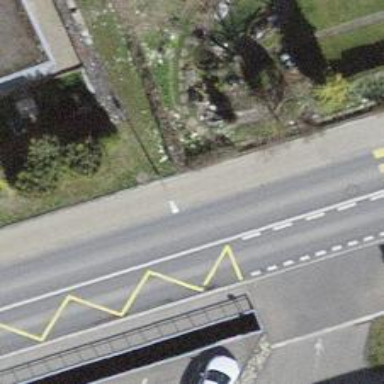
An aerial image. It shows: Bus stop with designated stop position for public transport.